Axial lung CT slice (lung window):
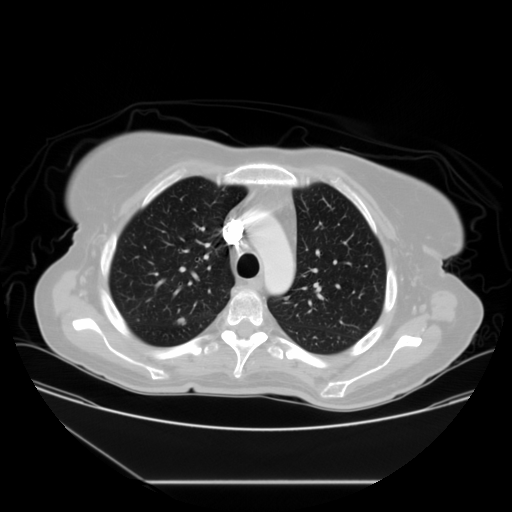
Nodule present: yes
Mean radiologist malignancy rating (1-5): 2.667